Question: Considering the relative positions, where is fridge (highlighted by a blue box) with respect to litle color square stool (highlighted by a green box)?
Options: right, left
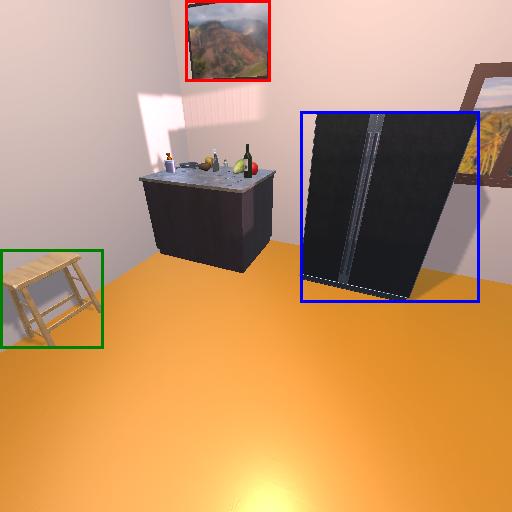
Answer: right